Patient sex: M
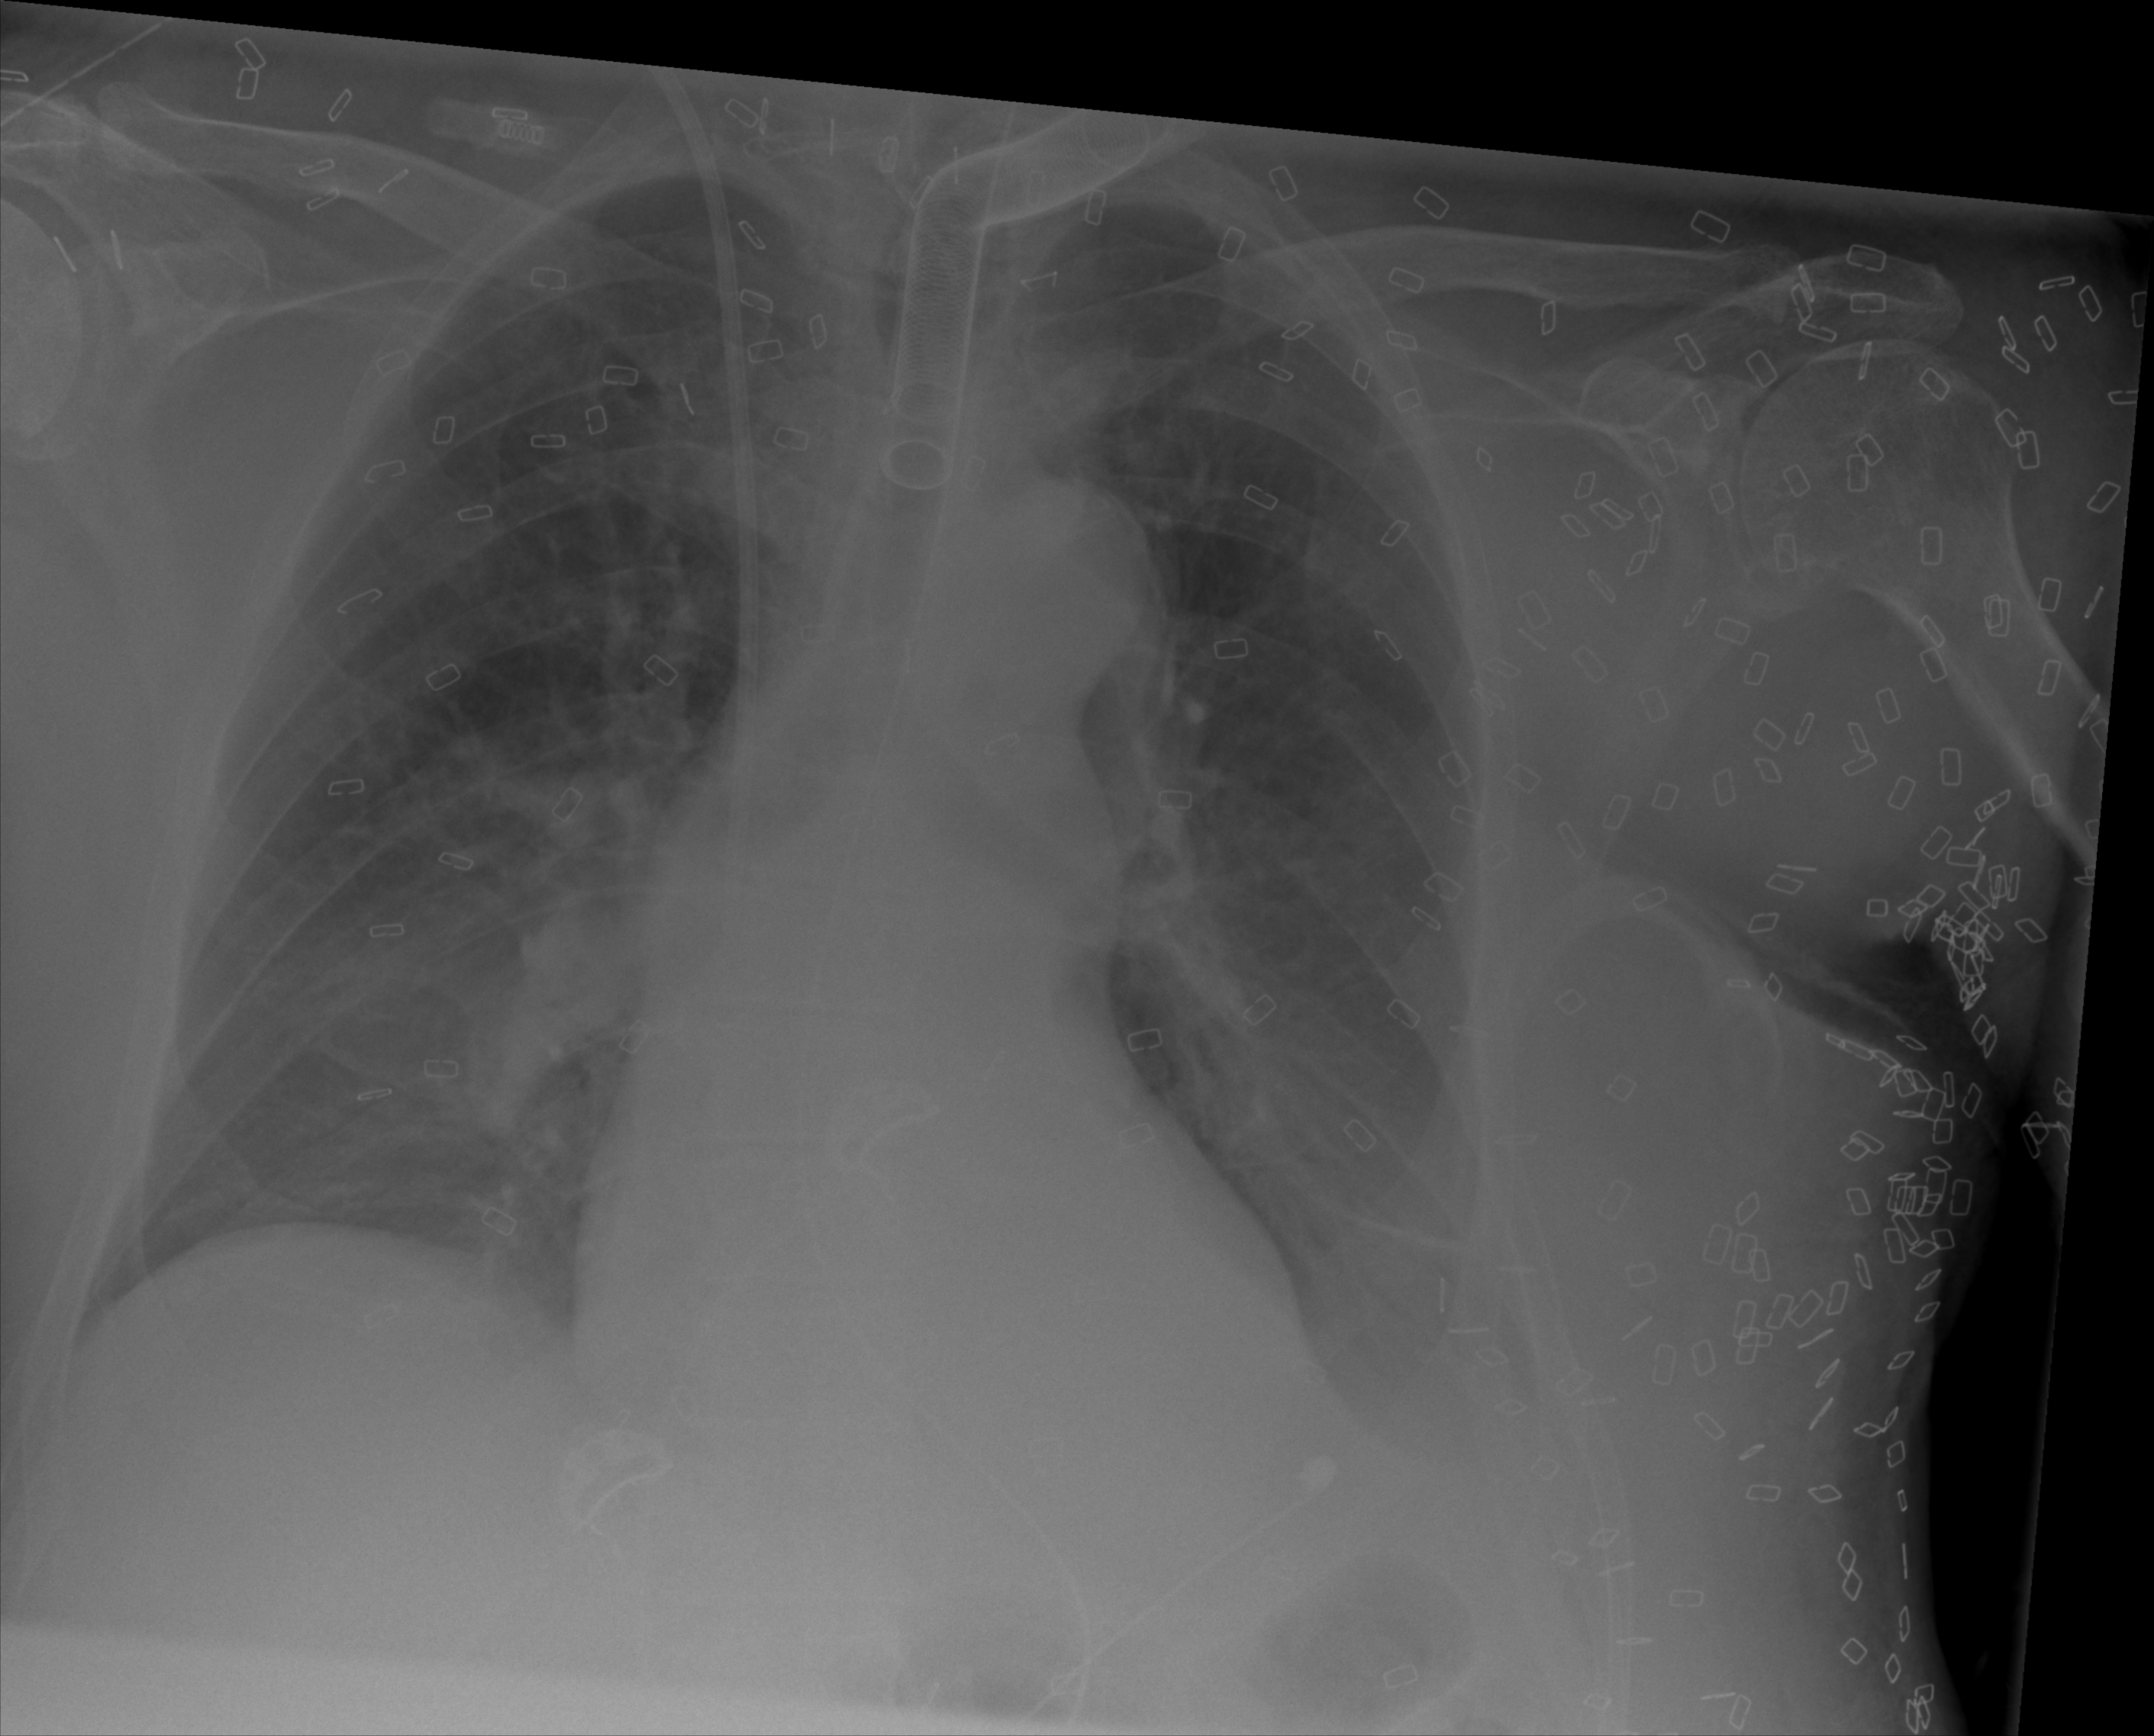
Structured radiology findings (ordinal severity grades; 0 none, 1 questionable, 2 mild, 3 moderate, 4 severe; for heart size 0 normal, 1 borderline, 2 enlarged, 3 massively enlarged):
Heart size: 2
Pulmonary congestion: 2
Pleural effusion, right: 0
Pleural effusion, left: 3
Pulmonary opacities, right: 2
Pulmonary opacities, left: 2
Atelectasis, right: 2
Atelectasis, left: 3